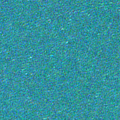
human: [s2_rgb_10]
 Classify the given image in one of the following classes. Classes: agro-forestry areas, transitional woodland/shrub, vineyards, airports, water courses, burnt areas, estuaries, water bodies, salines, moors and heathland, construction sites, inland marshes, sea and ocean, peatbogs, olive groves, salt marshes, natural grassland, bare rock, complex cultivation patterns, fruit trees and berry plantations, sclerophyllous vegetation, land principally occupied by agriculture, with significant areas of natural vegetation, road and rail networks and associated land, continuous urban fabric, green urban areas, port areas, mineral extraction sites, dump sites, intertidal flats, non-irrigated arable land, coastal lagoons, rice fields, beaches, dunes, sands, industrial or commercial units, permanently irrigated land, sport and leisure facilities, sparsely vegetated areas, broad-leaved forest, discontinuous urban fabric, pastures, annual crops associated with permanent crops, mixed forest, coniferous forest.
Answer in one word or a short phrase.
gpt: sea and ocean